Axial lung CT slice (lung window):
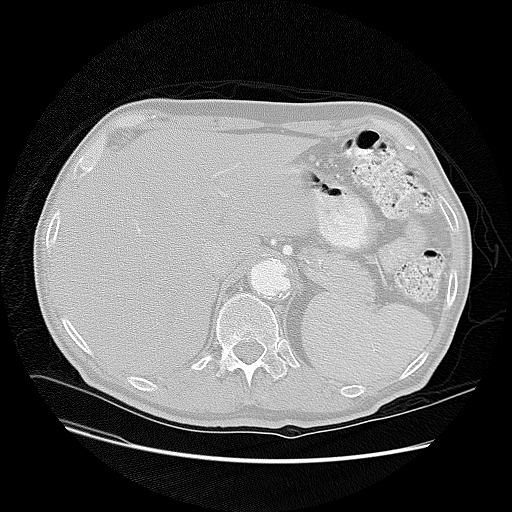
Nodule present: no